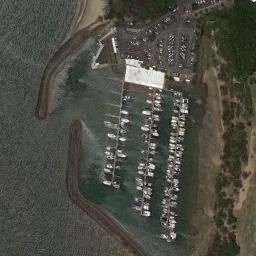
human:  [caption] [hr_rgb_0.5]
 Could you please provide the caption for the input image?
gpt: Many ships of different shapes and sizes are in the harbor .

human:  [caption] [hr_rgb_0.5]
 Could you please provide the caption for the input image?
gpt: The harbor has lots of neatly docked boats and a lot of green plants are on the shore .

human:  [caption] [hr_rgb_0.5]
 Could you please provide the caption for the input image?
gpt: There are many ships moored on the sea side of the harbor next to the lawn, And many empty spaces remain .

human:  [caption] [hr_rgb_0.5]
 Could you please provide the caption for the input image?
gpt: There is a white building beside the harbor .

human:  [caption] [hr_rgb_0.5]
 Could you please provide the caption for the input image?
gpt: A harbor with many boats beside many green trees .